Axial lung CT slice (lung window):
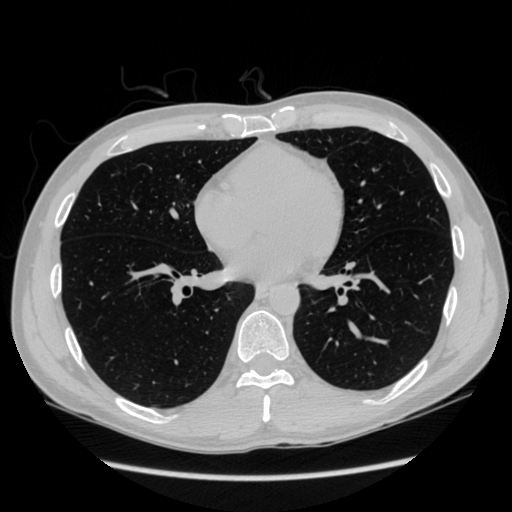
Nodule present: no